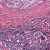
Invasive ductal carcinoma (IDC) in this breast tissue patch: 0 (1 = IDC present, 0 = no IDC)